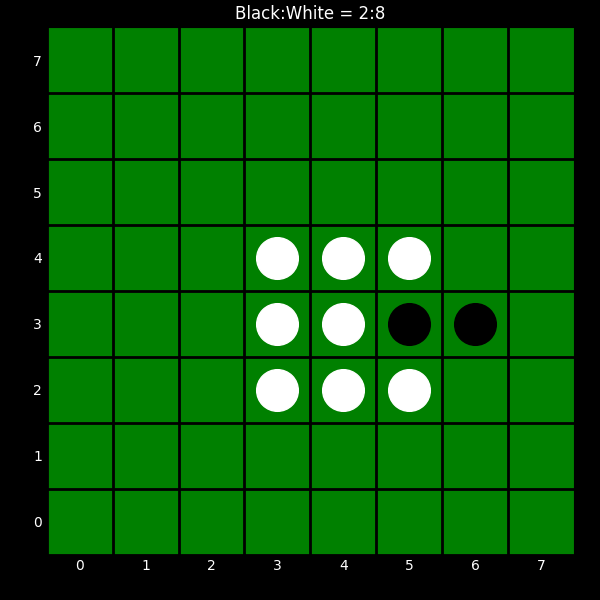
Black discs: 2
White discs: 8